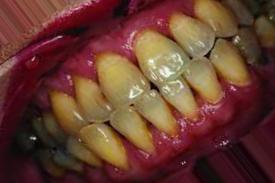
Condition: Tooth Discoloration